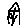
Label: house